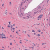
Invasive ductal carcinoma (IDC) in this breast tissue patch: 1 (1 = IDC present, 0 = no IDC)